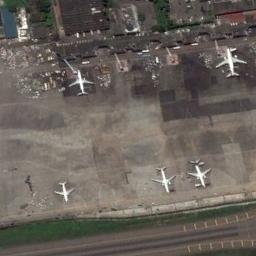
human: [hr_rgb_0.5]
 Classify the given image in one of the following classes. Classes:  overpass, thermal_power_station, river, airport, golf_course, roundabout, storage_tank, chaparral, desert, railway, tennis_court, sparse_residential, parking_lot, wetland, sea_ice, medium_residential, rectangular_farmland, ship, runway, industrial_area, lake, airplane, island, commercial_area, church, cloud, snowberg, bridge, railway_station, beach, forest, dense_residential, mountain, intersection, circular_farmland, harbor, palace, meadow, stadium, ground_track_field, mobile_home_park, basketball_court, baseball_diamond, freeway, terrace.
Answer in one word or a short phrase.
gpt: airplane